Question: Count the number of objects in the diagram.
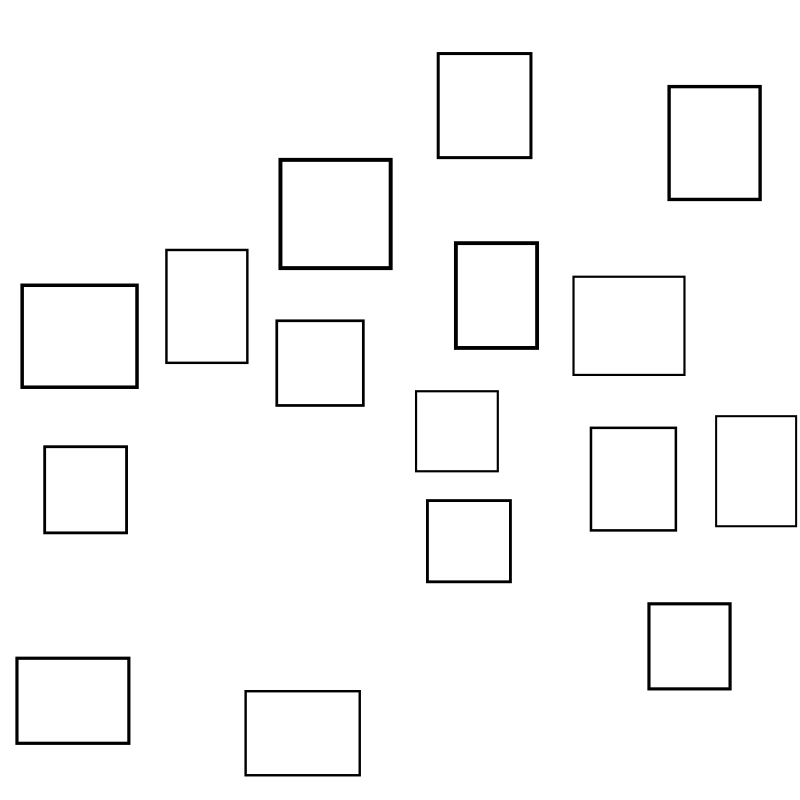
Answer: 16